Interaction volume radius: 10 \u00c5
Interaction volume height: 15 \u00c5
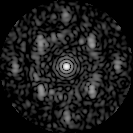
Disorder parameter: 0.5758